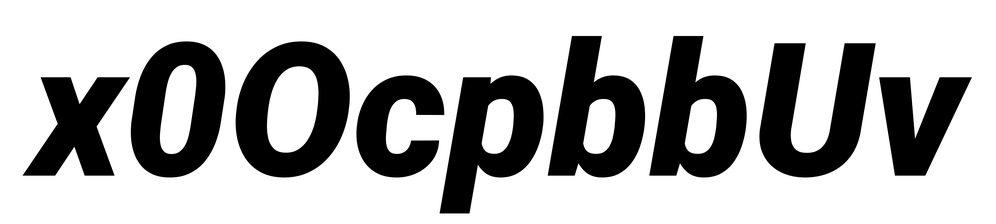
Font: Roboto-Italic_Black_Italic